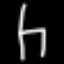
Label: chair